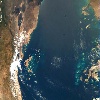
Label: water